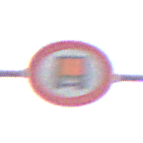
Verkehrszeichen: VerbotKennzeichnungspflichtigeKraftfahrzeugeGefaehrlicheGueter
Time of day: Midday
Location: Outdoor (Nature)
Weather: PartlyCloudy
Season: NotSpecified
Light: Natural